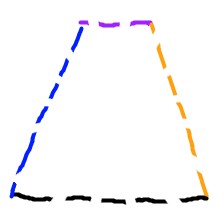
Shape: trapezoid